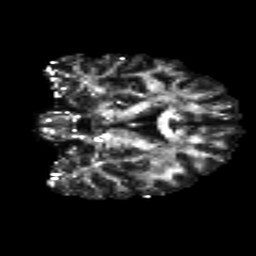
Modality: FA
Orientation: coronal
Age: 34
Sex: male
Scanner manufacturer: siemens
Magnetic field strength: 3 T
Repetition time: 8.8 s
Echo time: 0.085 s